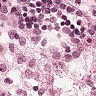
Metastatic tissue present: no